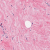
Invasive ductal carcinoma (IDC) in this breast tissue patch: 0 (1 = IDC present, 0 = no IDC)